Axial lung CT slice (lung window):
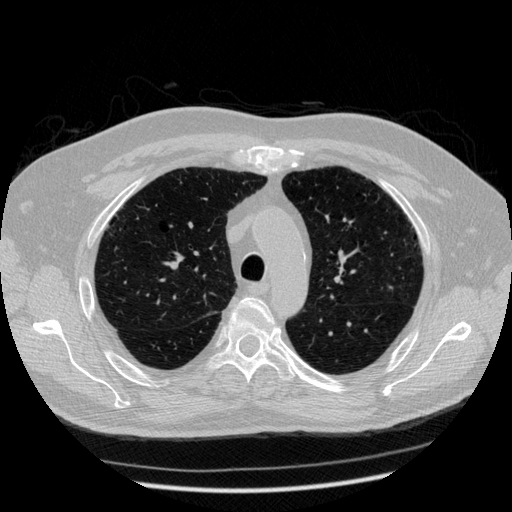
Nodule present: no